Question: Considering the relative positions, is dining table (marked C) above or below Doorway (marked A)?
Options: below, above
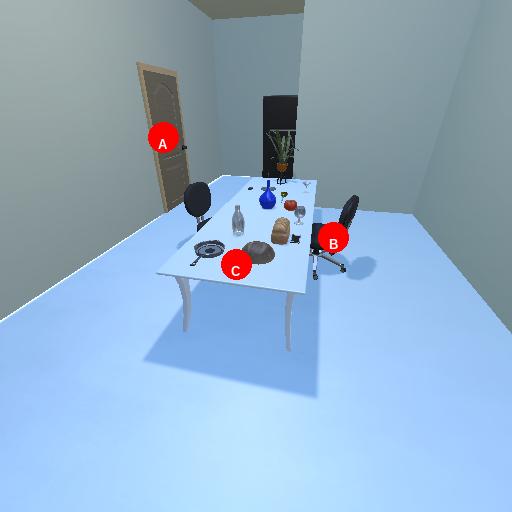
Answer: below